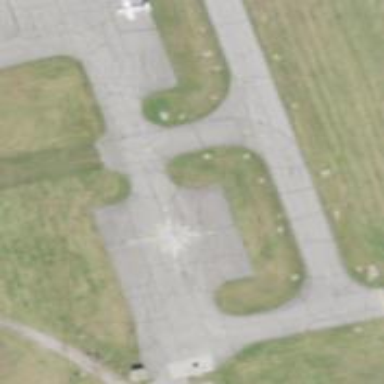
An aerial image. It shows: Apron paved with asphalt at the airport.